Interaction volume radius: 5 \u00c5
Interaction volume height: 25 \u00c5
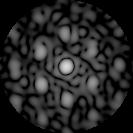
Disorder parameter: 0.5383